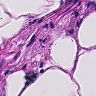
Metastatic tissue present: no